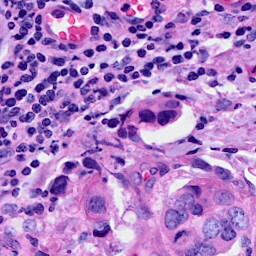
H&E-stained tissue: Breast